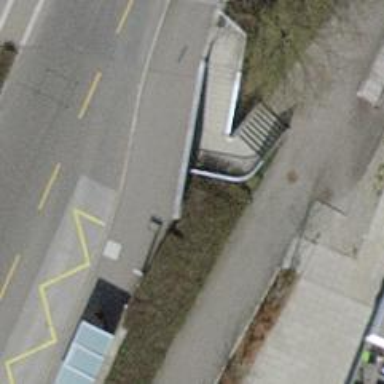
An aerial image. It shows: Road with steps.